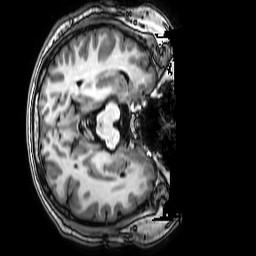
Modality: T1w
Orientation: axial
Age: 46
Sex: male
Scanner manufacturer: philips
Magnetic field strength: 3 T
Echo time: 0.0038 s